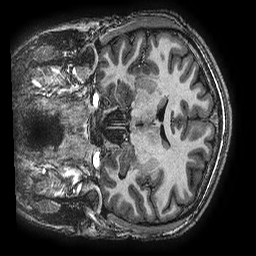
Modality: T1w
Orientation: coronal
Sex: male
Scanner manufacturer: ge
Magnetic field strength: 3 T
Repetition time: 0.00766 s
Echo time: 0.003476 s